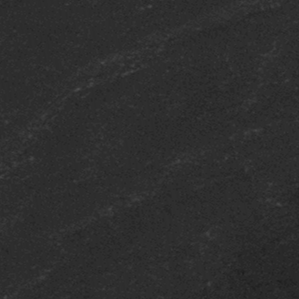
Label: frost